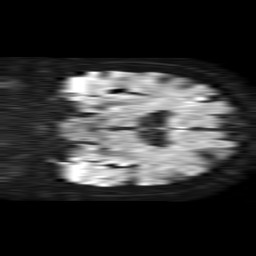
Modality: TRACE
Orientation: coronal
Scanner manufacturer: philips
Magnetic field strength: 1.5 T
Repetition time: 4.6 s
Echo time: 0.08941 s